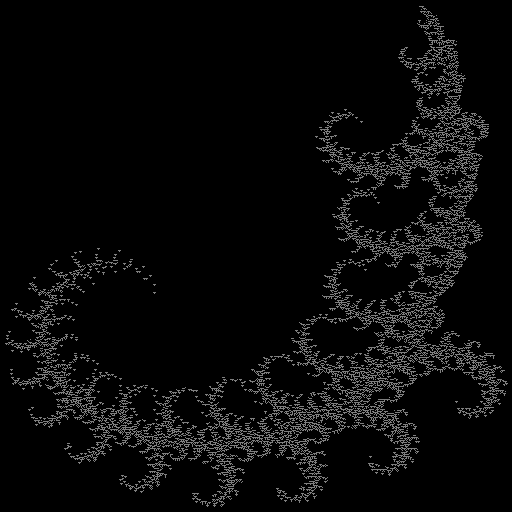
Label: coral